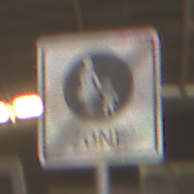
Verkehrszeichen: EndeFussgaengerzone
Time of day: NotSpecified
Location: Indoor (Urban)
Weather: NotSpecified
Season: NotSpecified
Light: Artificial